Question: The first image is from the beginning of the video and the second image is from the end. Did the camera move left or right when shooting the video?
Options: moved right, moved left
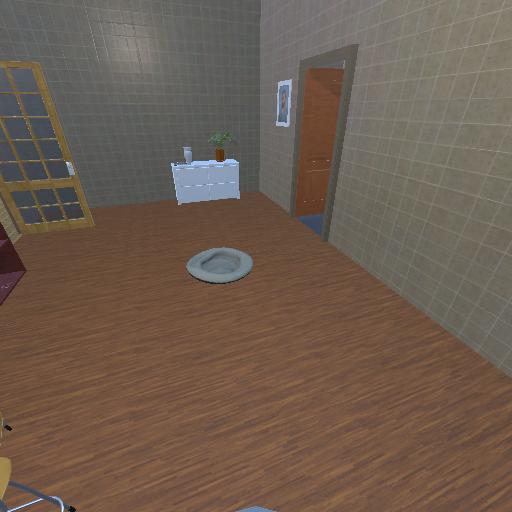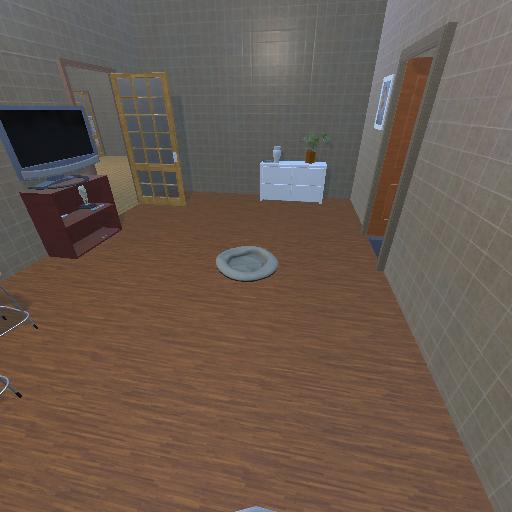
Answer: moved right